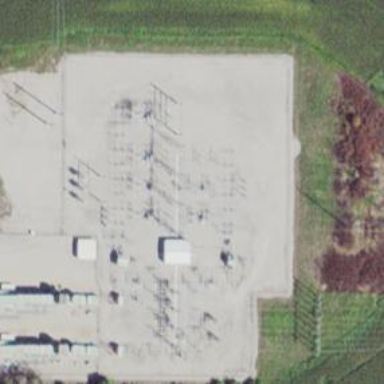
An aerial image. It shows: Switch used for power control.